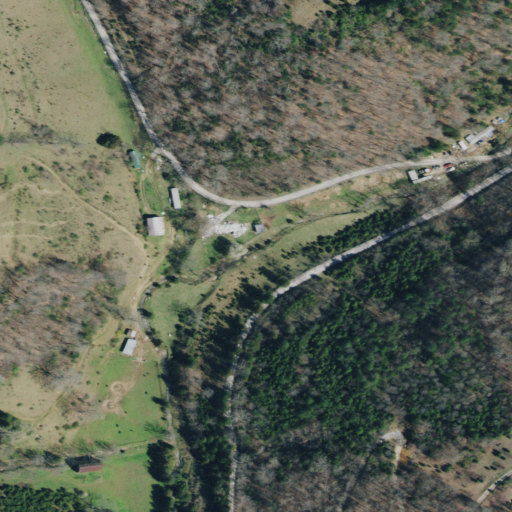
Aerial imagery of valley in Tennessee named Daniel Hollow containing deciduous forest, grassland, open development, mixed forest, evergreen forest, and low intensity development